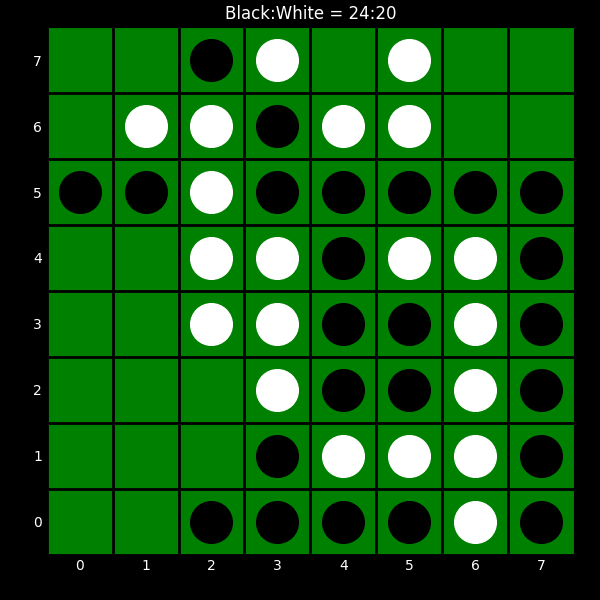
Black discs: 24
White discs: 20